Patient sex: M
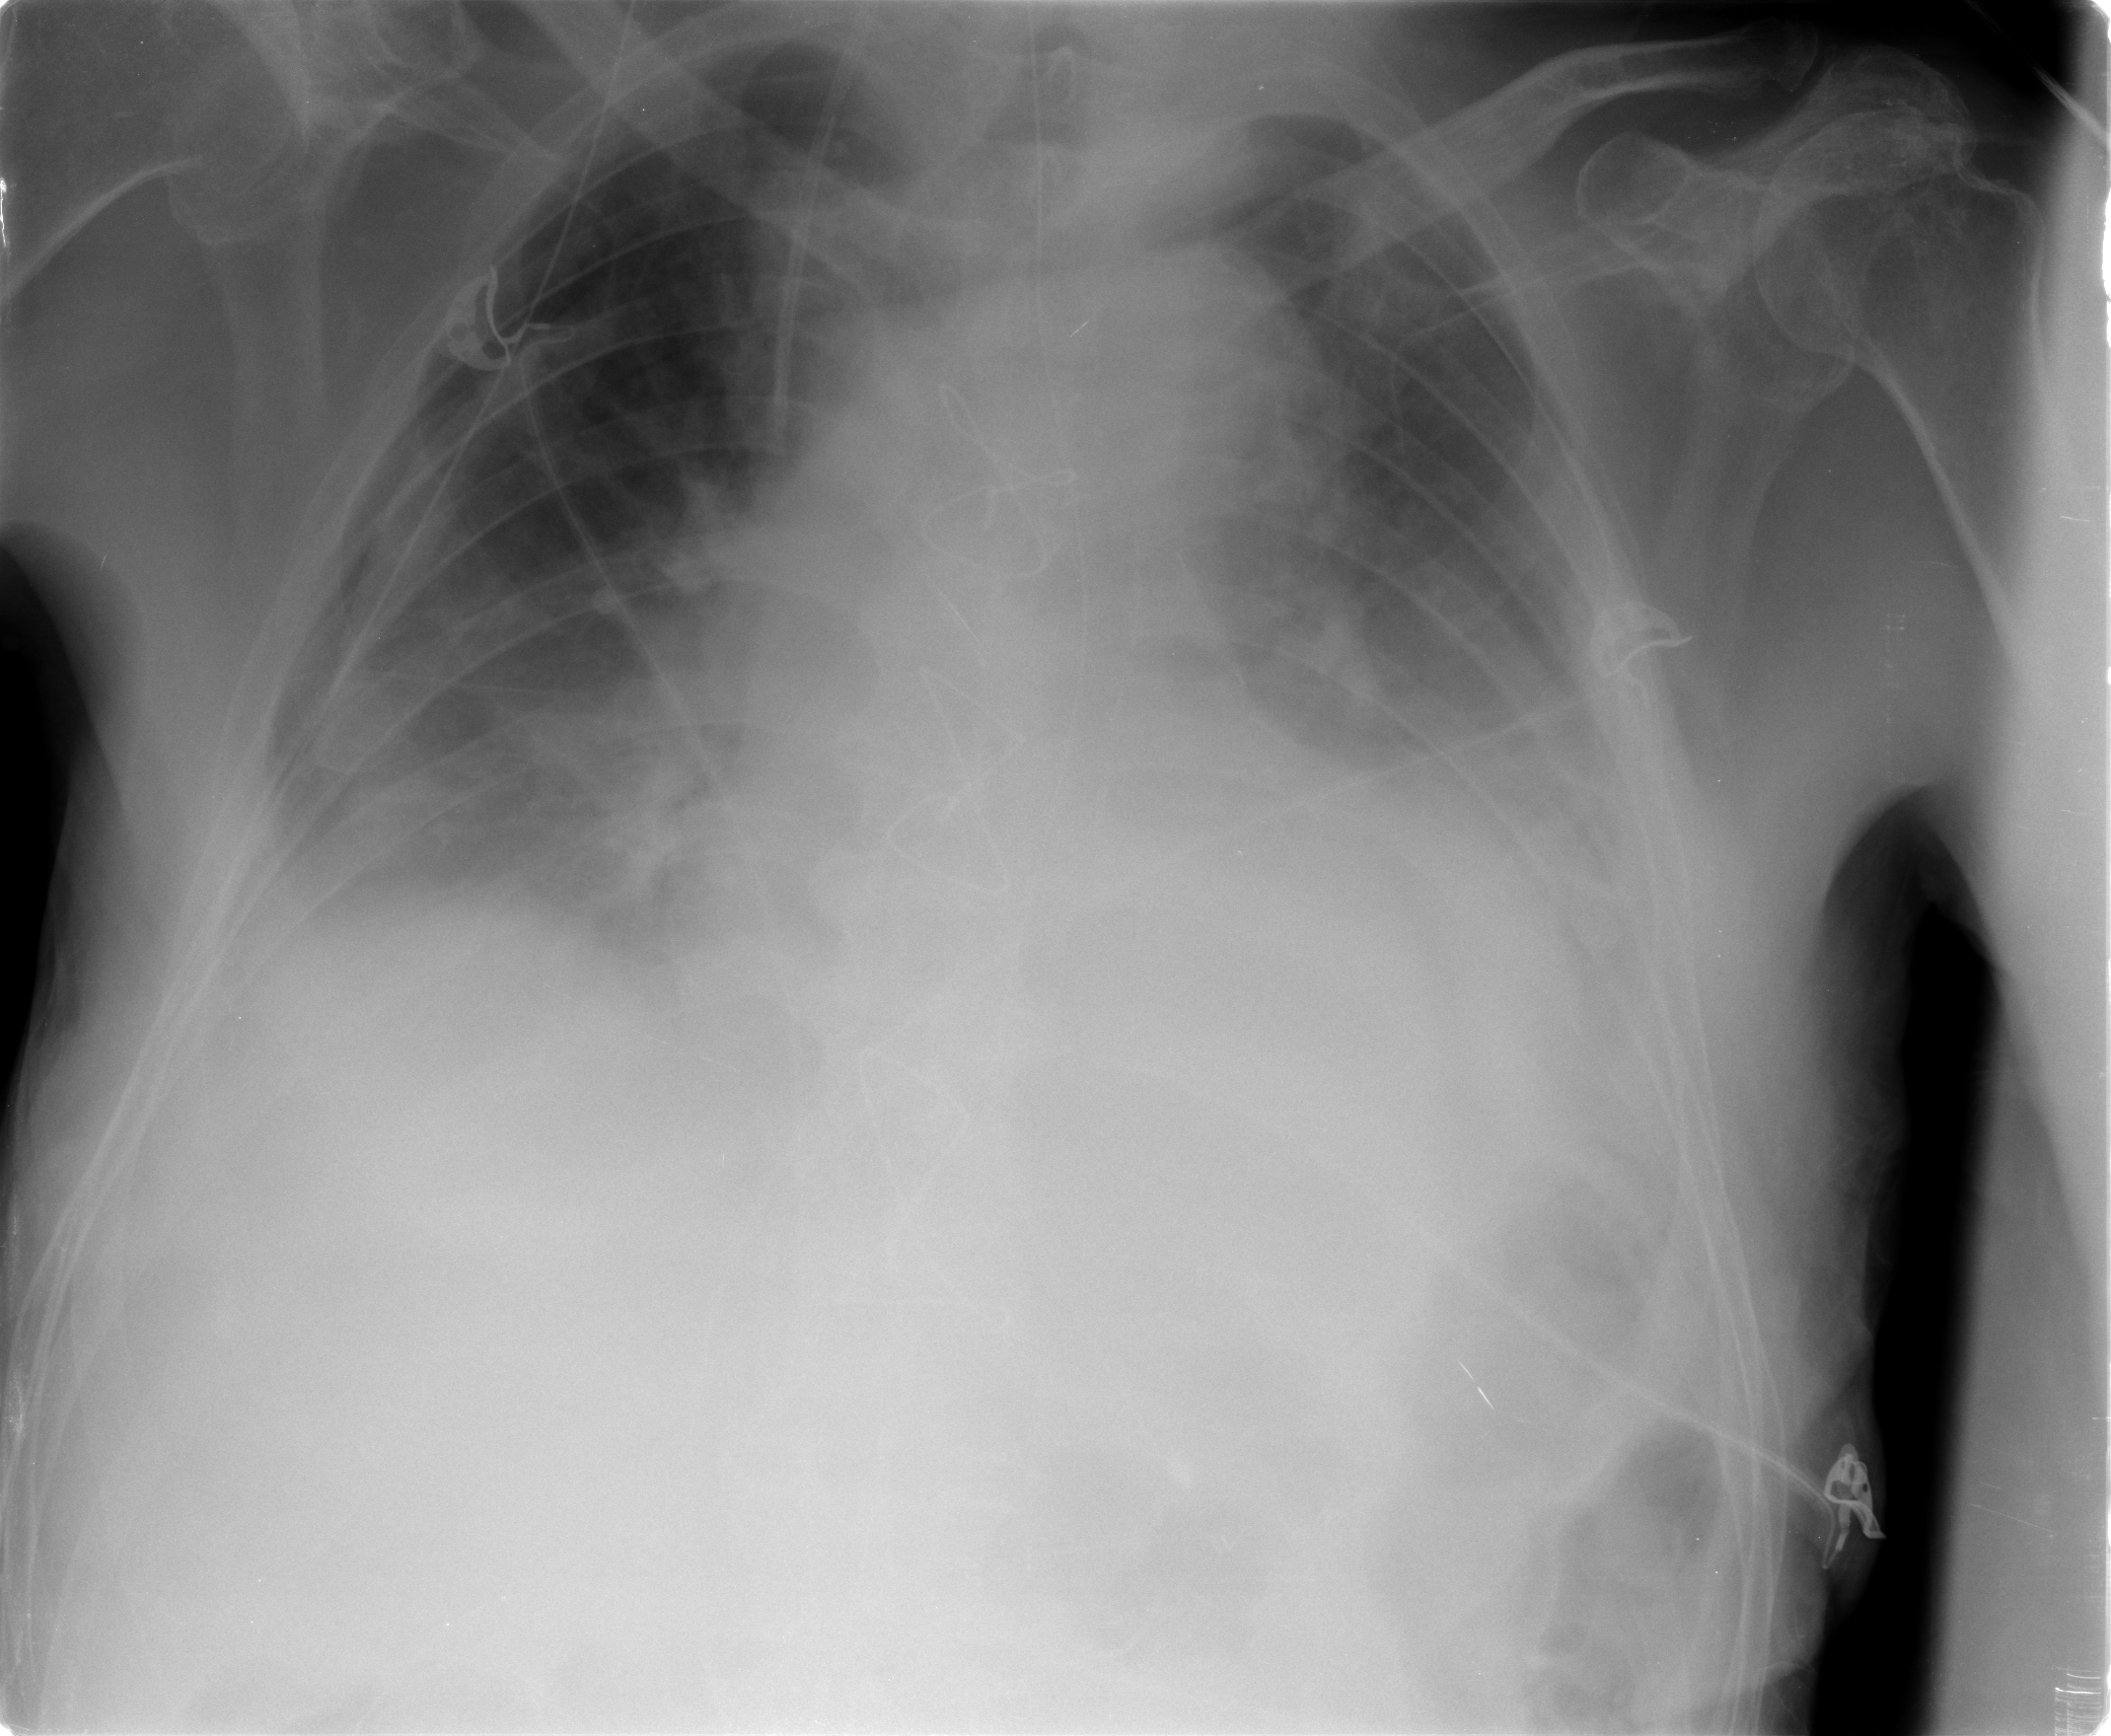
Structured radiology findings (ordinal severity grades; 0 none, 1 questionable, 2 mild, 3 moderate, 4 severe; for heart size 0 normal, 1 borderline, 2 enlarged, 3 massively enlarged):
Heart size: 2
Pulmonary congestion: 2
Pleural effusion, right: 2
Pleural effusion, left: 2
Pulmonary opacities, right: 0
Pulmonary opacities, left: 1
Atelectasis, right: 2
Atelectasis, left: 2